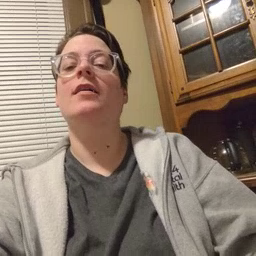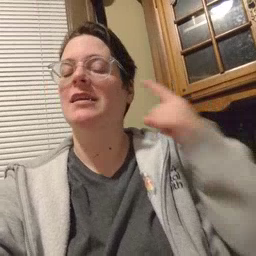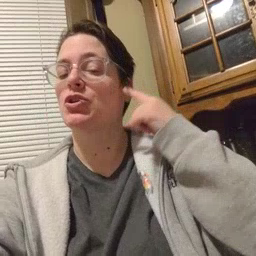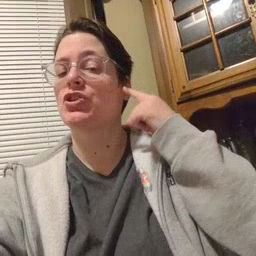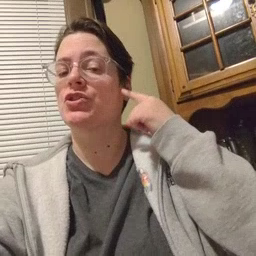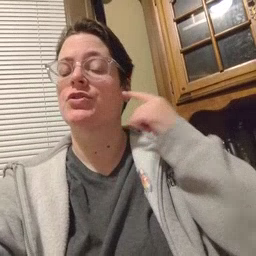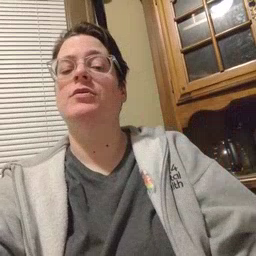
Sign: hear